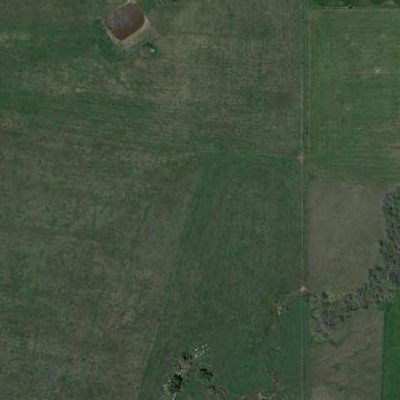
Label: Grass